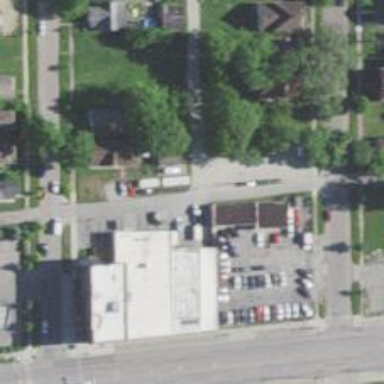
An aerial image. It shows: Alley classified as service road.